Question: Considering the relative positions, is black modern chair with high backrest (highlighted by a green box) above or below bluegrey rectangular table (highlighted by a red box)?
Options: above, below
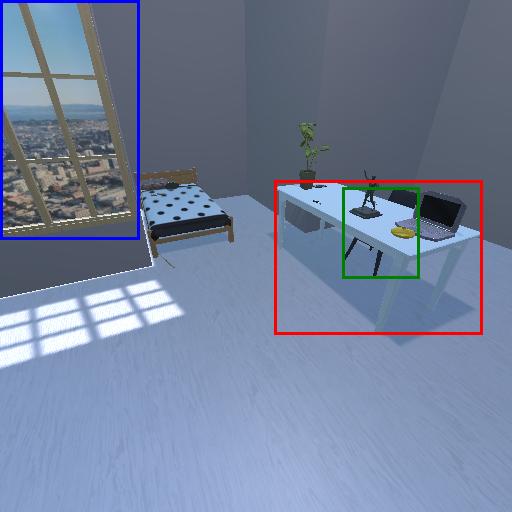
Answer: above